Field crop: maize
Growth stage: 2
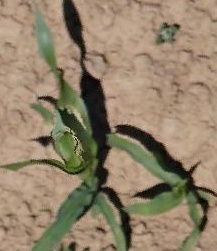
Species: maize